Question: I would like to get a legal doc based on the language that the user is currently using.
The code I have is this one:
'''
NSArray *paths = NSSearchPathForDirectoriesInDomains(NSLibraryDirectory, NSUserDomainMask, YES);
NSString *libraryDirectory = [paths objectAtIndex:0];
if (sender == privacyPolicyButton) {
ppPath = [libraryDirectory stringByAppendingPathComponent:@"privacy_policy.html"];
} else if (sender == termsOfServiceButton) {
ppPath = [libraryDirectory stringByAppendingPathComponent:@"terms.html"];
} else if (sender == endUserButton) {
ppPath = [libraryDirectory stringByAppendingPathComponent:@"eula.html"];
}
NSData *ppData = nil;
policyView.scrollView.scrollEnabled = NO;
[loadingIndicator startAnimating];
policyView.hidden = closePolicyButton.hidden = NO;
privacyPolicyButton.hidden = termsOfServiceButton.hidden = endUserButton.hidden = YES;
ppData = [NSData dataWithContentsOfFile:ppPath];
NSLog(@"%@", ppPath);
[policyView loadData:ppData MIMEType:@"text/html" textEncodingName:@"utf-8" baseURL:nil];
'''
I have a version of each document in spanish and in english, how can I tell the path to use the version in spanish?

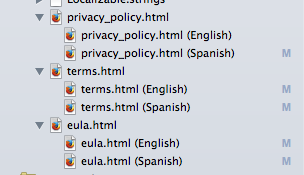
Answer: The 'NSBundle' class does this for you. Assuming your HTML files are part of the app's resource bundle, you can simply do:
'''
NSString *htmlPath = [[NSBundle mainBundle] pathForResource:@"terms" ofType:@"html"];
'''
This will give you the path to the proper terms.html file based on the user's locale/language setting.